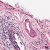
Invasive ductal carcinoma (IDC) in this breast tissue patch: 0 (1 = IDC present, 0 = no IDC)